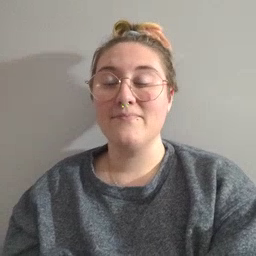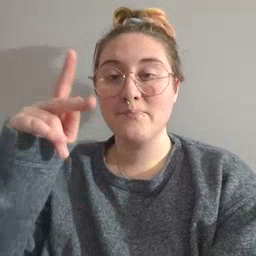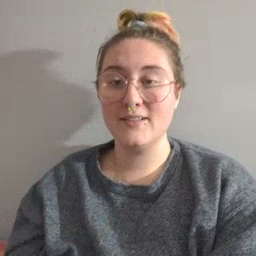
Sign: person